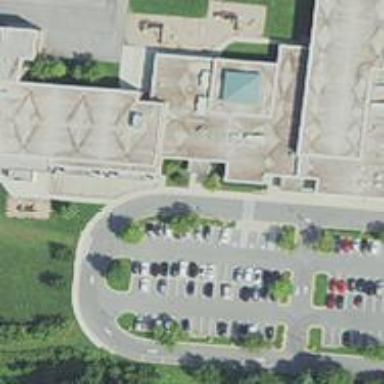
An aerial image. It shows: School building.